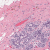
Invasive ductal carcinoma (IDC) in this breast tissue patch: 0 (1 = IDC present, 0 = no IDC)